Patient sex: M
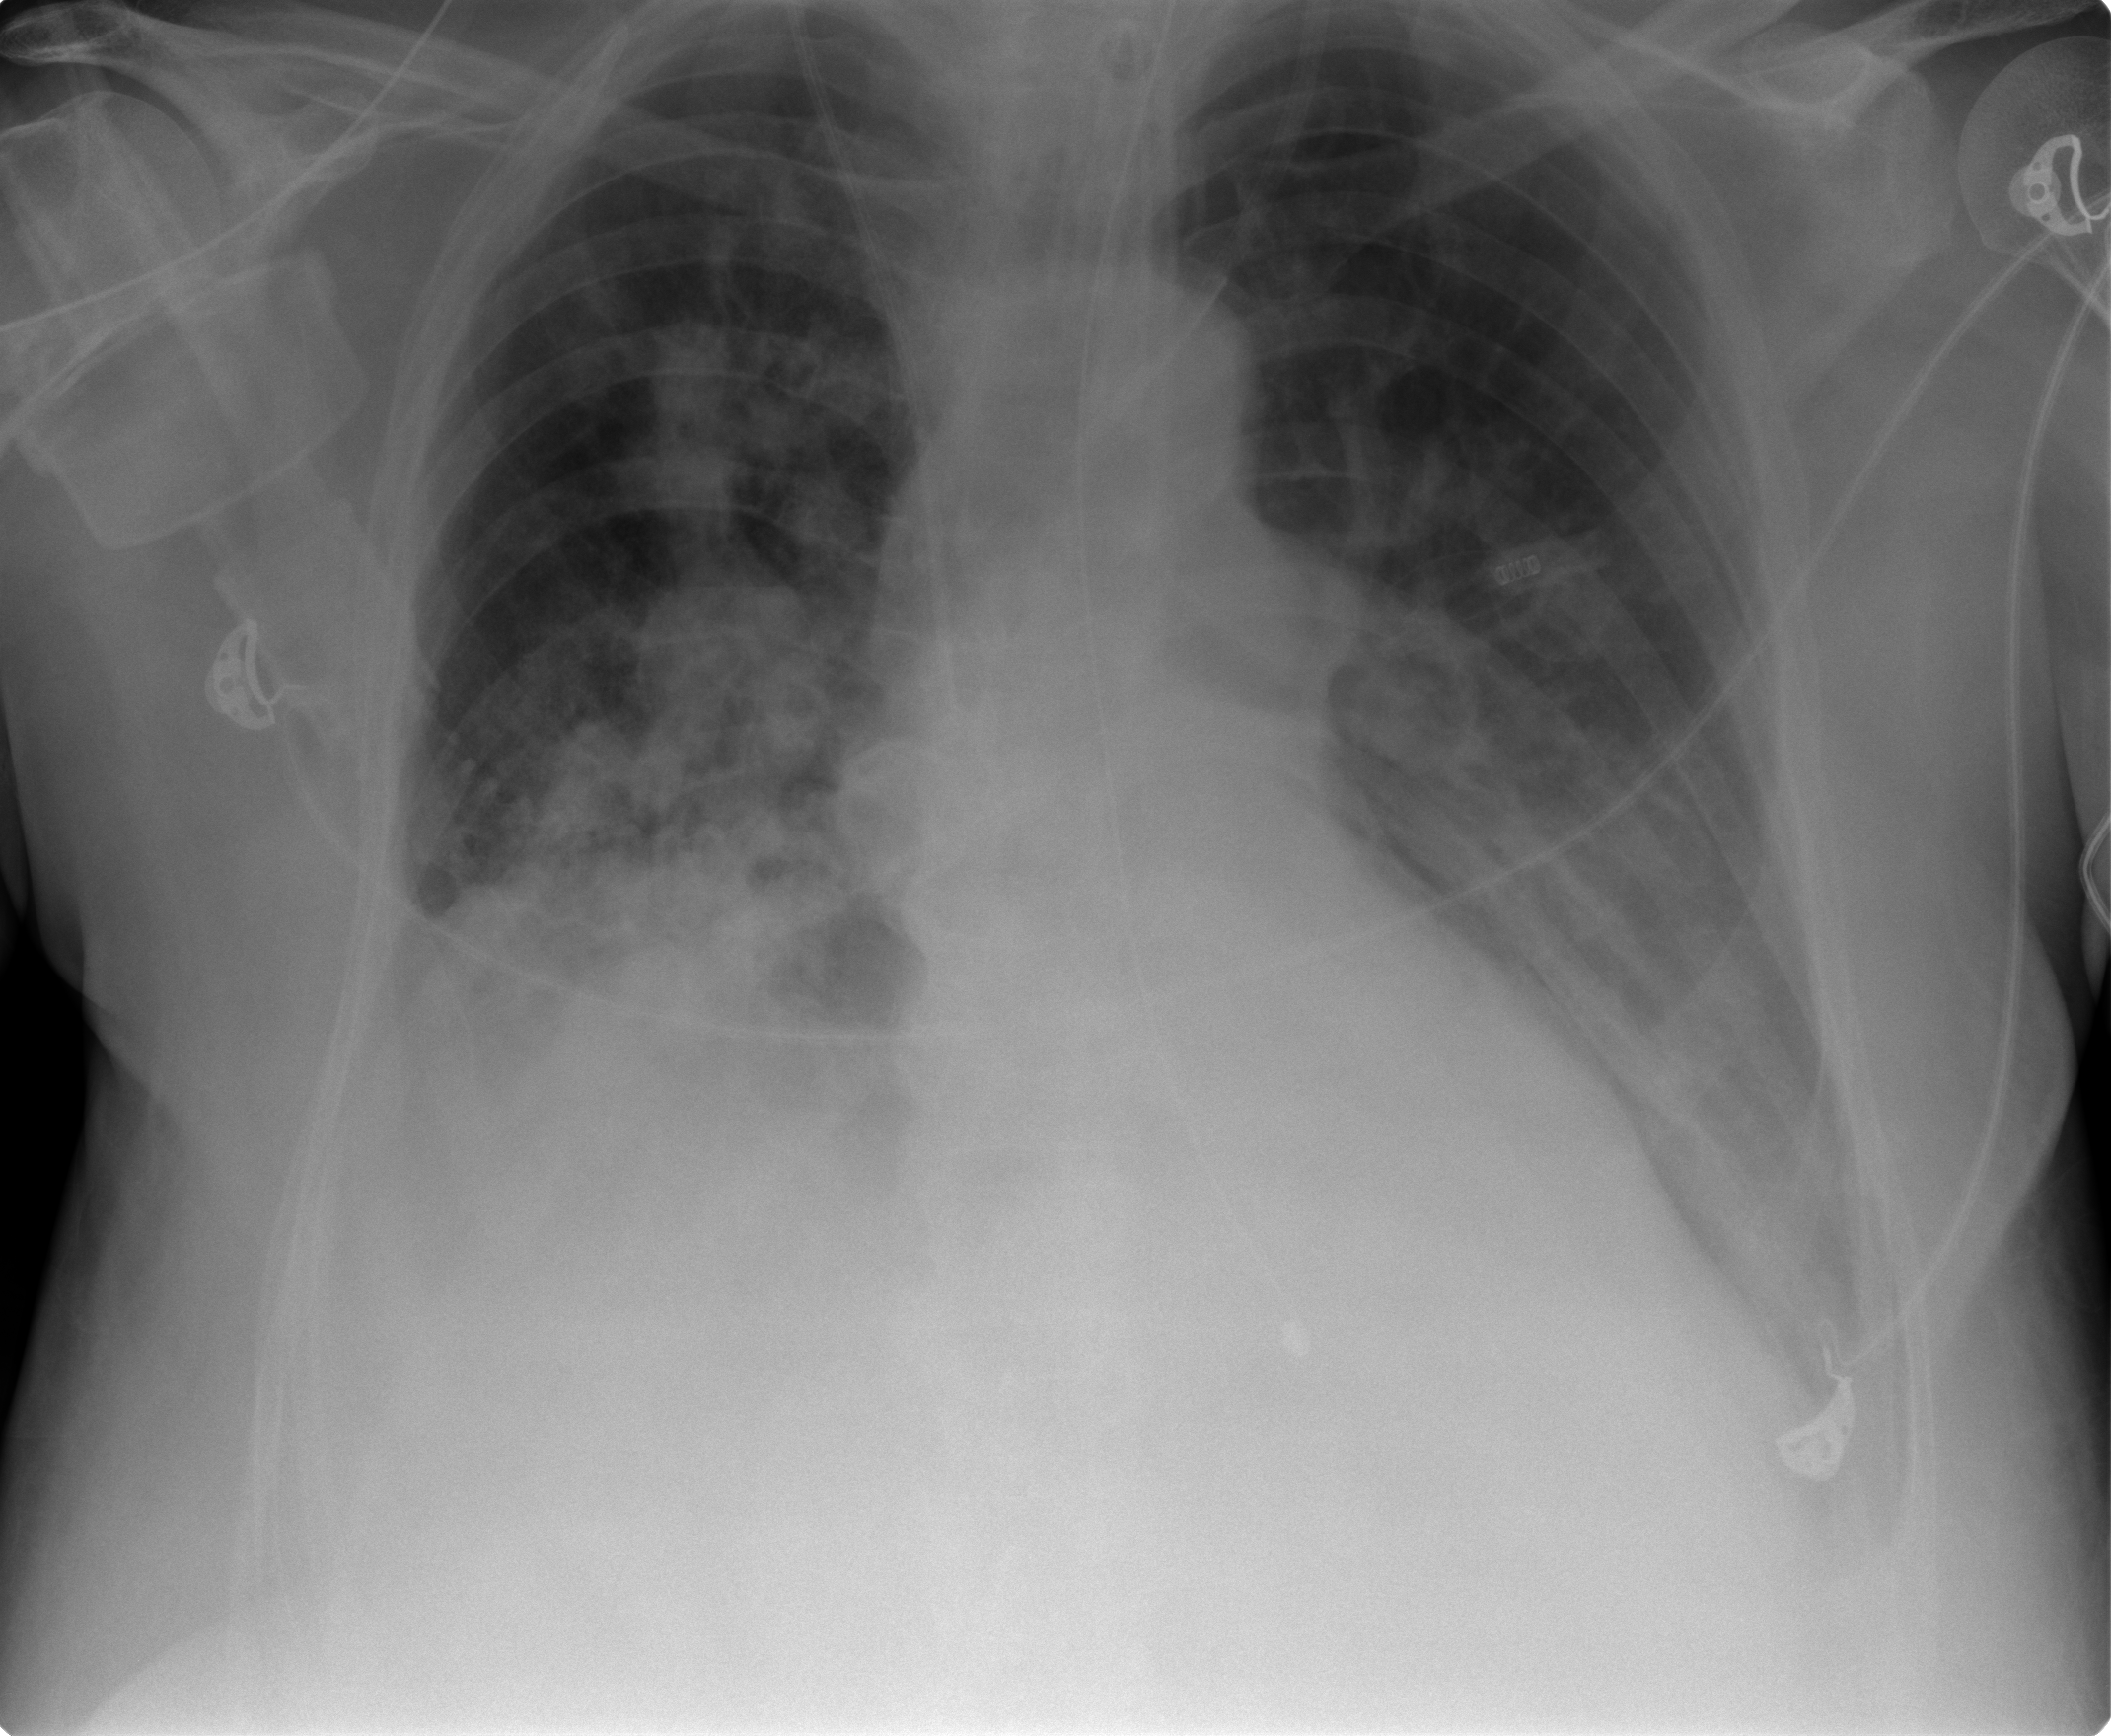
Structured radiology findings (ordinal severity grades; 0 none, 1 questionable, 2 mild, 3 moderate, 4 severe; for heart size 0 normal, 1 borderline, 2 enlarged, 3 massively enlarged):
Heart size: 1
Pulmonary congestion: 2
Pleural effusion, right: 3
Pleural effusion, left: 2
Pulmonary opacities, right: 3
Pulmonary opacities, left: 2
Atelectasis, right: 3
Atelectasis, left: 2